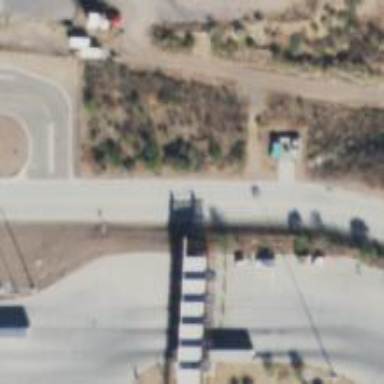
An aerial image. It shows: Border control barrier.